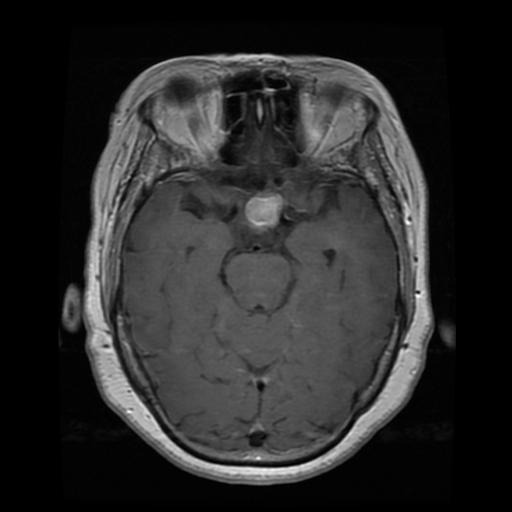
Label: pituitary